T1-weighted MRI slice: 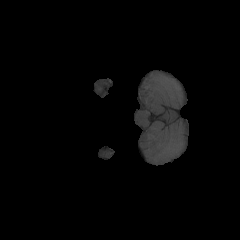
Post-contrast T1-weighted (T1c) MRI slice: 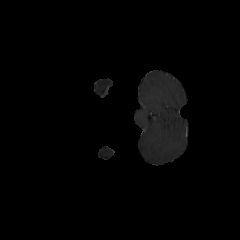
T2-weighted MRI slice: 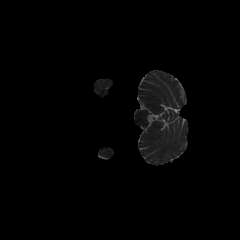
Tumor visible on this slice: no